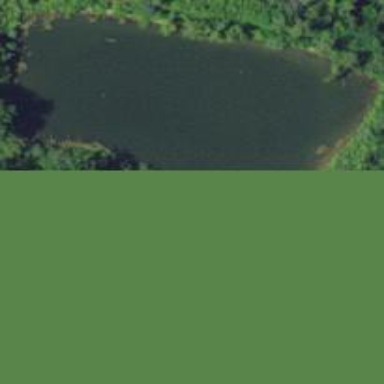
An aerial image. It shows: Peaceful pond surrounded by nature.